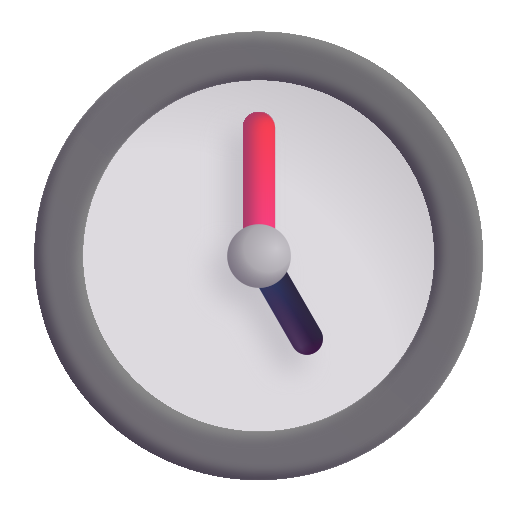
five oclock color